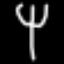
Label: fork